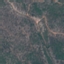
Land use / land cover class: HerbaceousVegetation